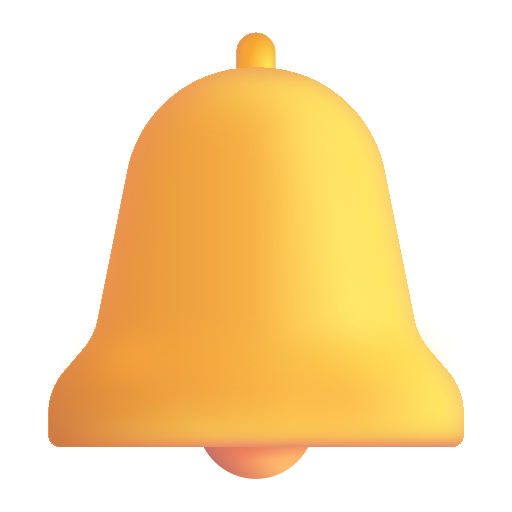
bell color